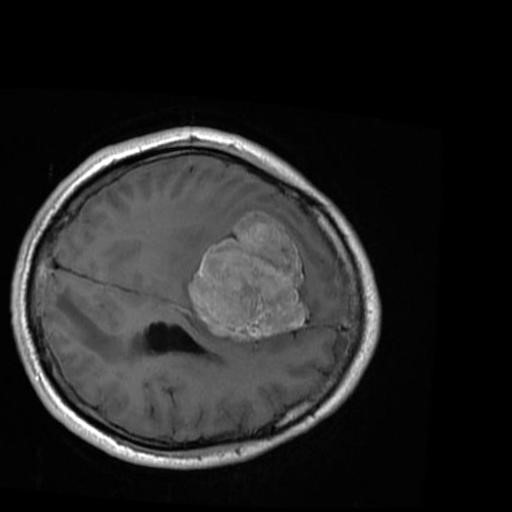
Label: brain_menin